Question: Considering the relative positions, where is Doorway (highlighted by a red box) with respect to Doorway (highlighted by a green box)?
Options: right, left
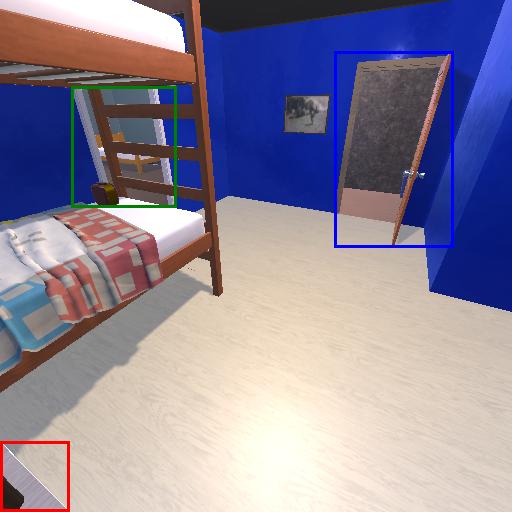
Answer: right